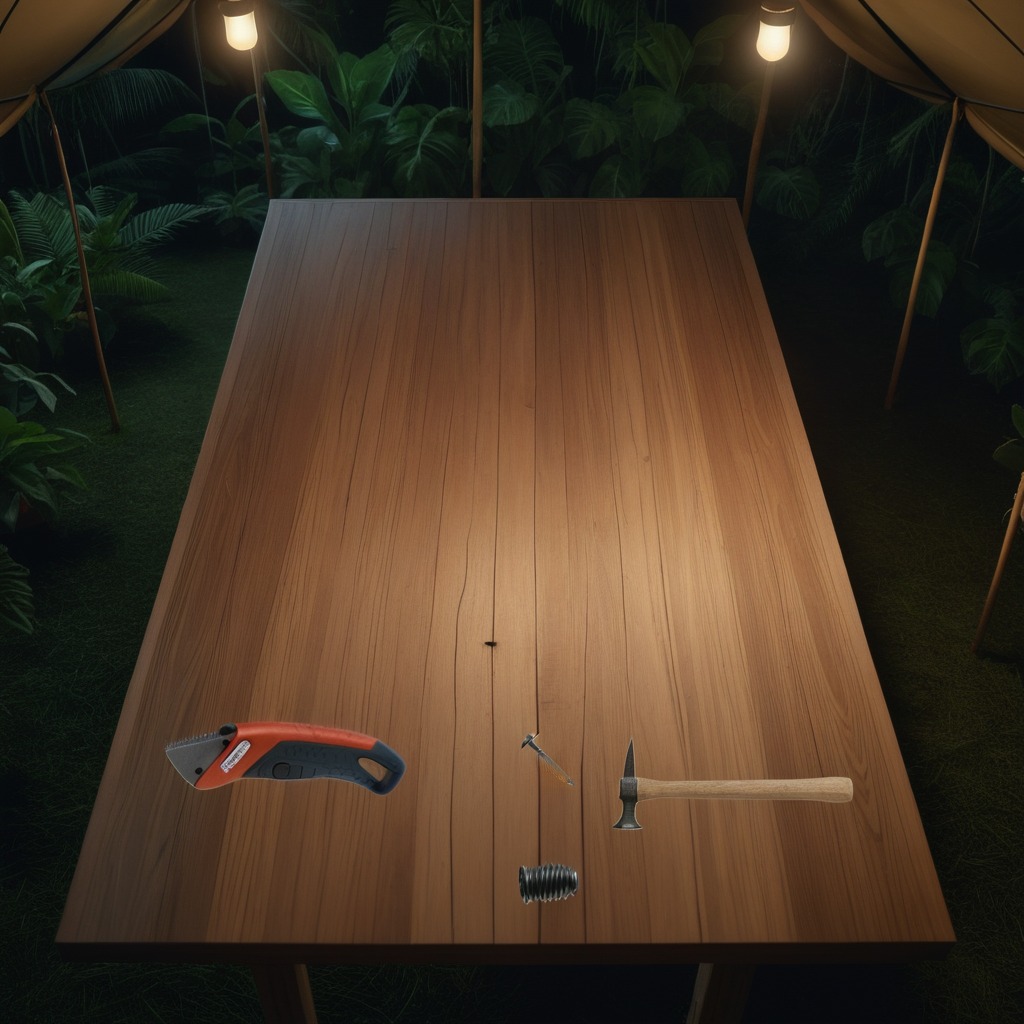
A utility knife, a metal machine screw, an iron nail, a hammer, and a coiled metal spring are lying on a wooden table inside a jungle field workshop tent at night.